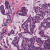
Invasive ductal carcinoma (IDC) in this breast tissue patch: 1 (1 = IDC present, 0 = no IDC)